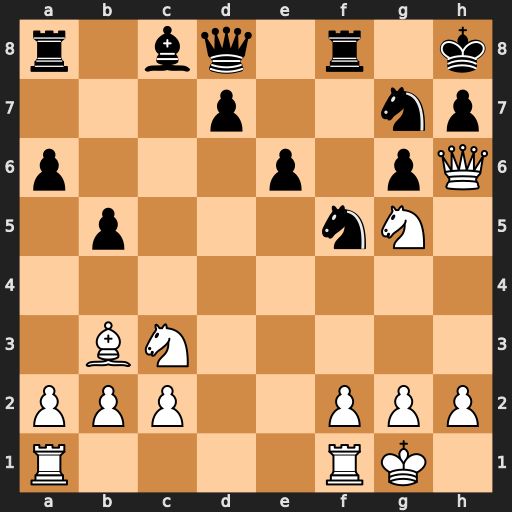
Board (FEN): r1bq1r1k/3p2np/p3p1pQ/1p3nN1/8/1BN5/PPP2PPP/R4RK1
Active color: w
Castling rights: -
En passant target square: -
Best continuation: Qxh7#